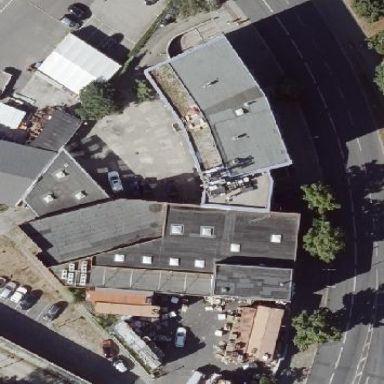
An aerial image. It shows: Part of building is shown in the image.